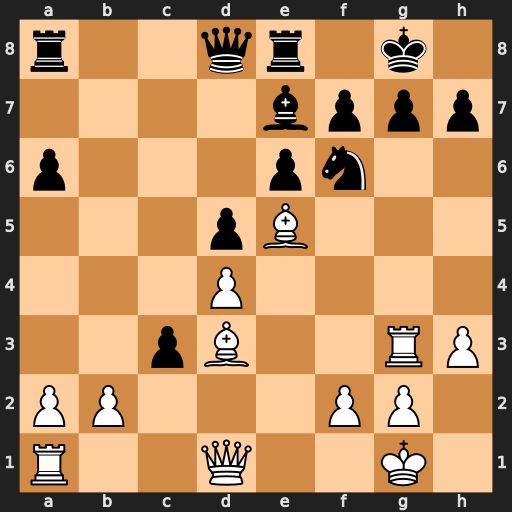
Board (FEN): r2qr1k1/4bppp/p3pn2/3pB3/3P4/2pB2RP/PP3PP1/R2Q2K1
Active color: w
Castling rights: -
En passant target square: -
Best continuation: Rxg7+ Kxg7 Qg4+ Kf8 Qg5